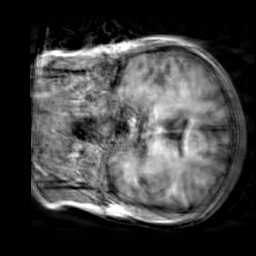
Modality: T1w
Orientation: coronal
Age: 23
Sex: female
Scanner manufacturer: siemens
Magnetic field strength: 3 T
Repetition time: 2.3 s
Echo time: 0.00303 s